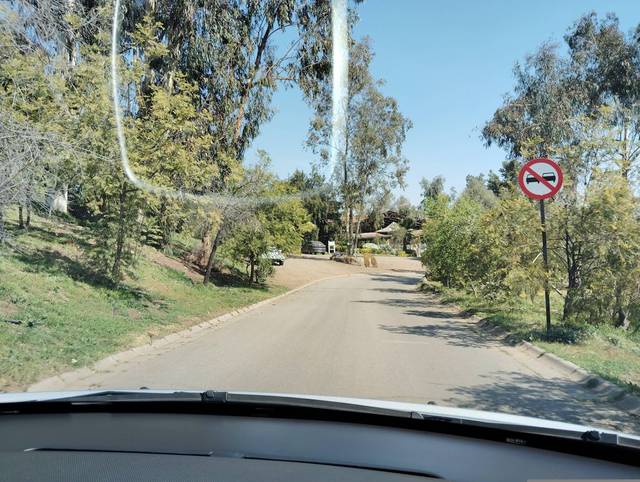
Region: Chile
Coordinates: -33.457, -70.518